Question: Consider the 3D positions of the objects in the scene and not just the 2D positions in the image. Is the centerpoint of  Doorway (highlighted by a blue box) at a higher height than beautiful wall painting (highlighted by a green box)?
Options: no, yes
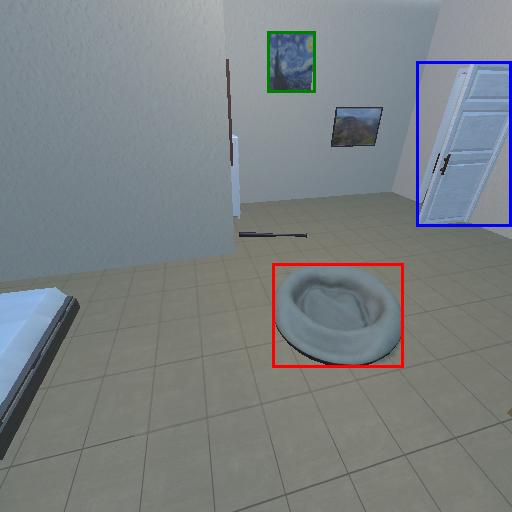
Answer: no